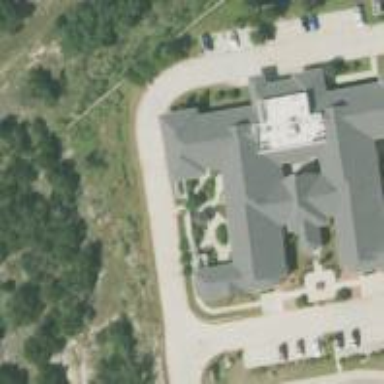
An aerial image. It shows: Nursing home building.